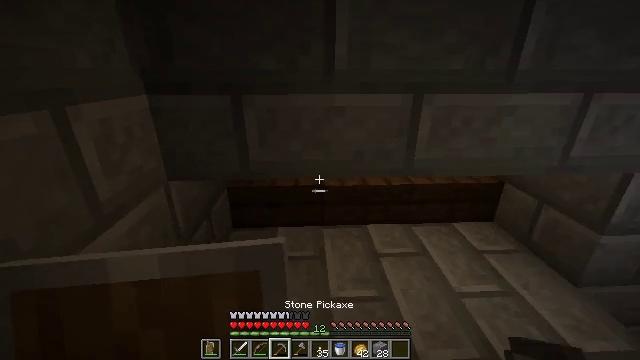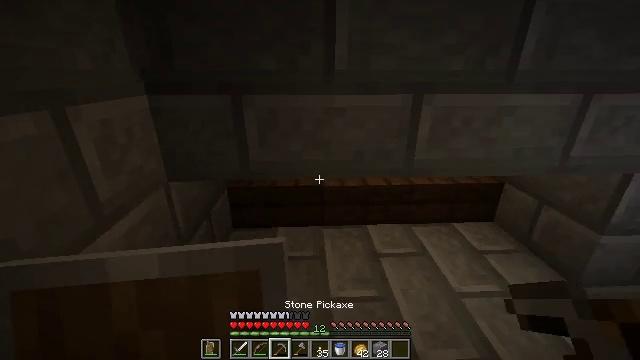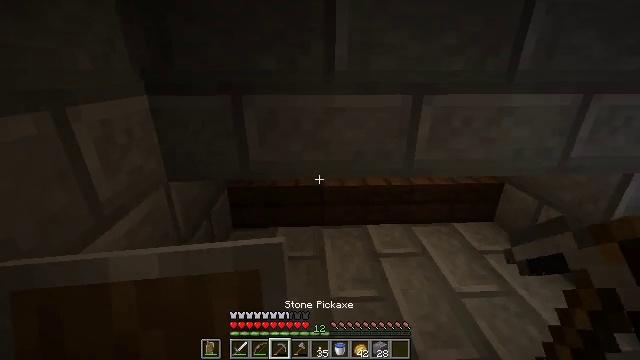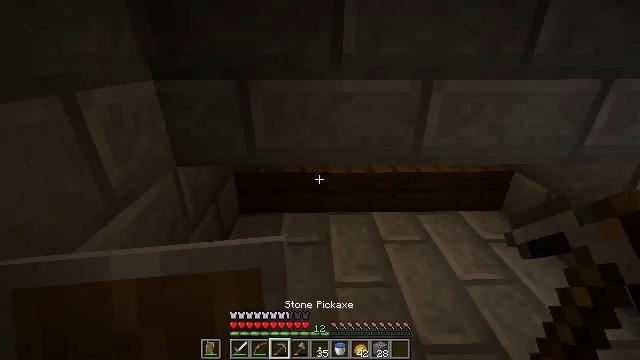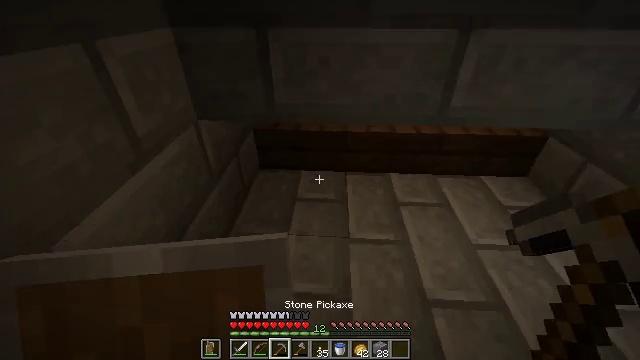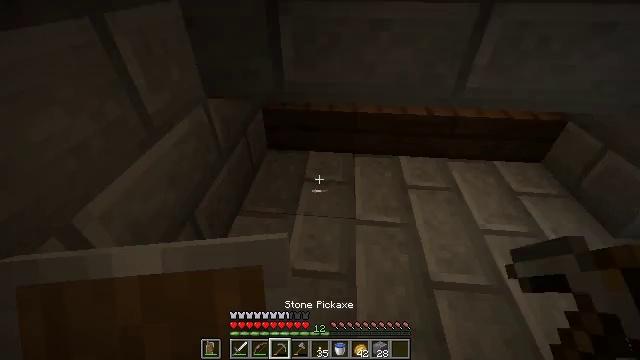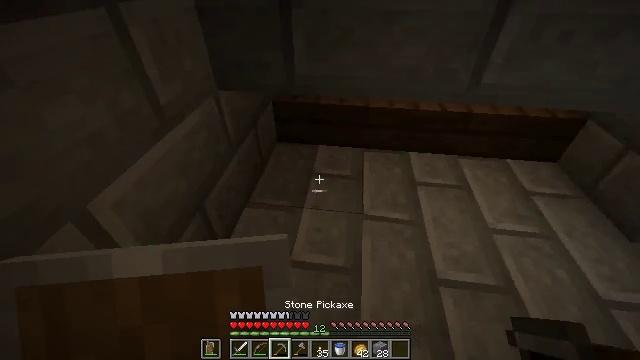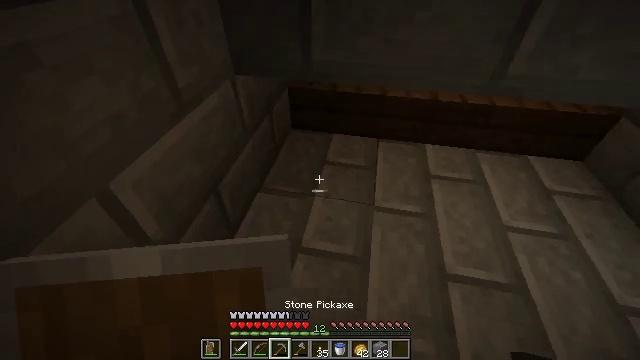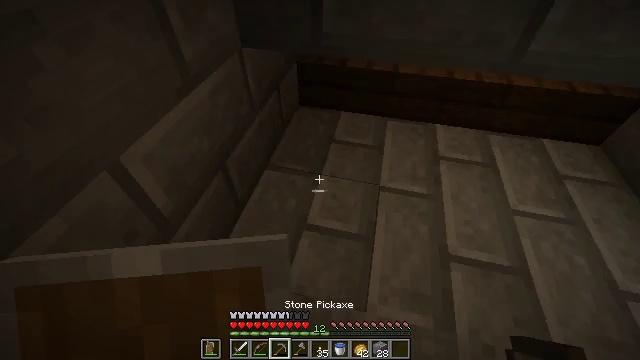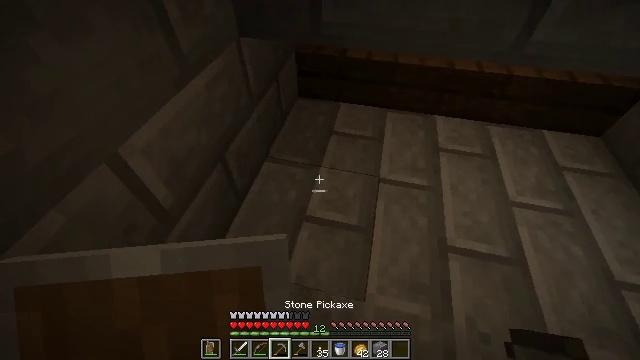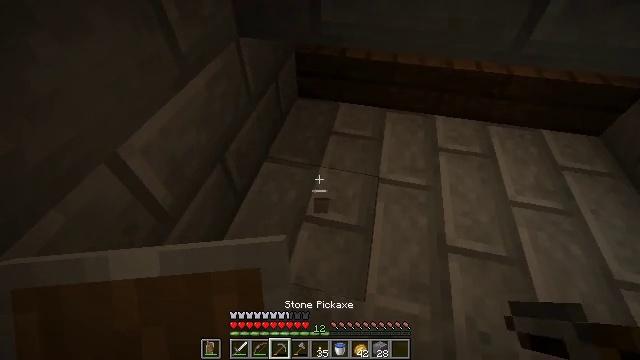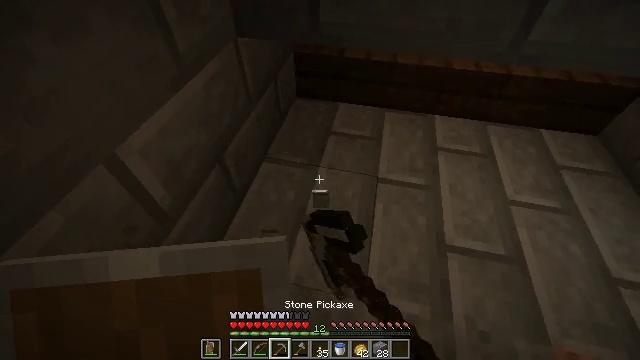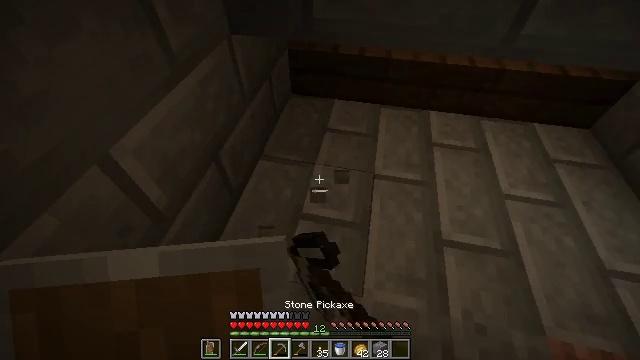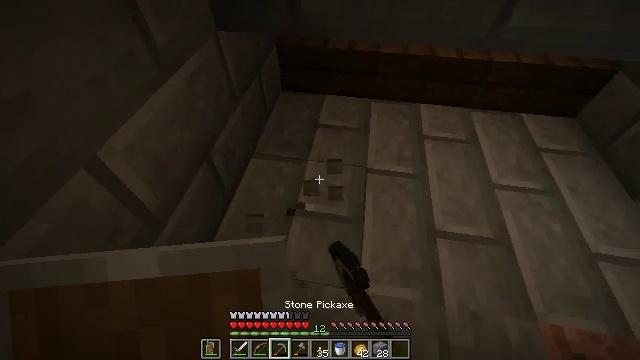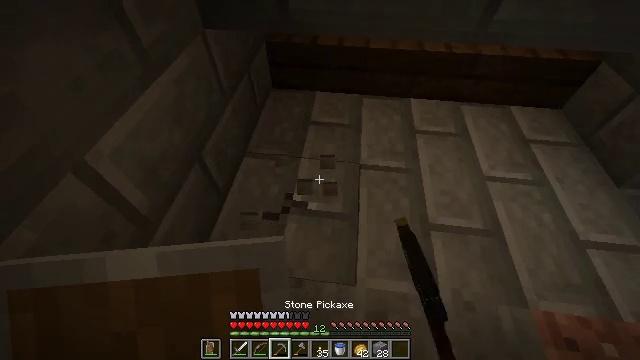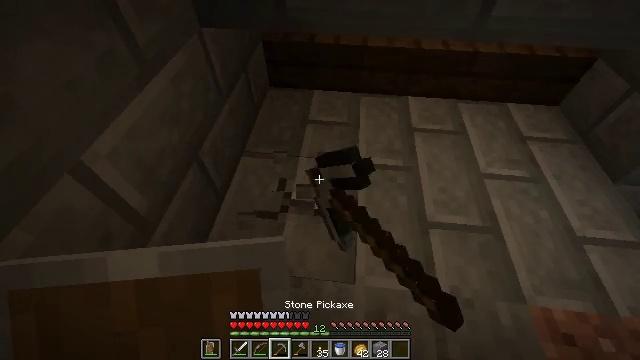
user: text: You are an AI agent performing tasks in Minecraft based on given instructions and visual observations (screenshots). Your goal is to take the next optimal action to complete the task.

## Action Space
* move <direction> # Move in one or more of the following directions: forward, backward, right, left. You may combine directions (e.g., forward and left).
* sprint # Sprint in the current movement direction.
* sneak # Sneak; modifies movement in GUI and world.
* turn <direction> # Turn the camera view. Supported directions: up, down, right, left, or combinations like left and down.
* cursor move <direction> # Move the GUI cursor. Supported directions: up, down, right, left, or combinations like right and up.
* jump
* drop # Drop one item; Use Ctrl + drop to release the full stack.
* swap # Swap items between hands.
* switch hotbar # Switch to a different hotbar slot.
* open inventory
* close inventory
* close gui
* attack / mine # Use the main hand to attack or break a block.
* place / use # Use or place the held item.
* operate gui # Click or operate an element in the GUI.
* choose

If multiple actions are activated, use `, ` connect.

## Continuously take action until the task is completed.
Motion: motion action
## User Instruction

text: Attack the stone bricks to gather materials.
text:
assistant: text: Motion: no_op
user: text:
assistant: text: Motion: no_op
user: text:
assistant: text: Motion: turn left and down
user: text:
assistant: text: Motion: turn left and down
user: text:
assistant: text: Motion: turn left and down
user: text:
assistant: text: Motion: turn left and down
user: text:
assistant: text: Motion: turn left and down
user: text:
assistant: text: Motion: turn left and down
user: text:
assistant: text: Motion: turn down
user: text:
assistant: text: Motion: attack / mine
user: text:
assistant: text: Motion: attack / mine
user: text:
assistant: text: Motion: turn right, attack / mine
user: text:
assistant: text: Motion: turn right, attack / mine
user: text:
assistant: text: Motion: turn right, attack / mine
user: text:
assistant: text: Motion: attack / mine
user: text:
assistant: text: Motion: attack / mine
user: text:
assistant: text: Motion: attack / mine
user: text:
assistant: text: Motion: attack / mine
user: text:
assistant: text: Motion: attack / mine
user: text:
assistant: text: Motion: attack / mine
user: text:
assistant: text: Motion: attack / mine
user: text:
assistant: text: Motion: attack / mine
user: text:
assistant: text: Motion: attack / mine
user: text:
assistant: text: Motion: attack / mine
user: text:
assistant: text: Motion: attack / mine
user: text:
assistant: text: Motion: turn right and down, attack / mine
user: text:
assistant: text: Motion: turn right, attack / mine
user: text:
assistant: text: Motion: turn right, attack / mine
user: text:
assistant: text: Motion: turn right, attack / mine
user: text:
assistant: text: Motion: turn right, attack / mine